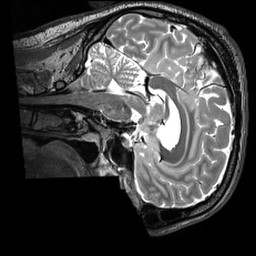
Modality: T2w
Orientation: sagittal
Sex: male